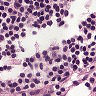
Metastatic tissue present: no